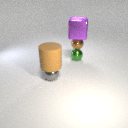
small brown metal sphere below large purple metal cube